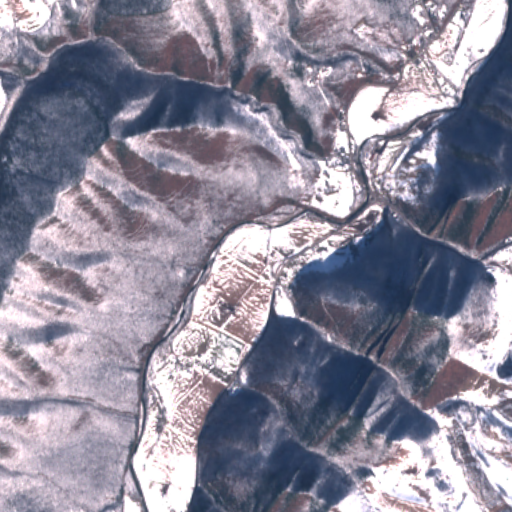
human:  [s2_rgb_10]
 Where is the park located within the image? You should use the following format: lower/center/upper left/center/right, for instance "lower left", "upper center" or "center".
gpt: The park is located in the center of the image.
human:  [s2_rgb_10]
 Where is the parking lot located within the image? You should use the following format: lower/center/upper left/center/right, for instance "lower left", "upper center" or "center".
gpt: The parking lot is located in the upper right of the image.
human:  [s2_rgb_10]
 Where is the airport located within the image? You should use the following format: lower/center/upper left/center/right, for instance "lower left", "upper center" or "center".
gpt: There is no airport in the image.